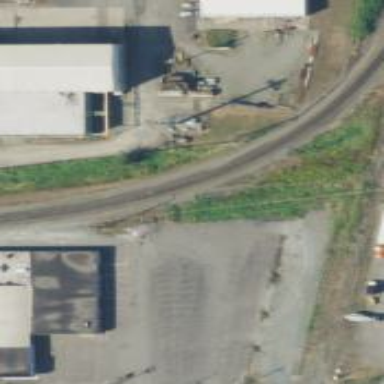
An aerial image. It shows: Abandoned railway.